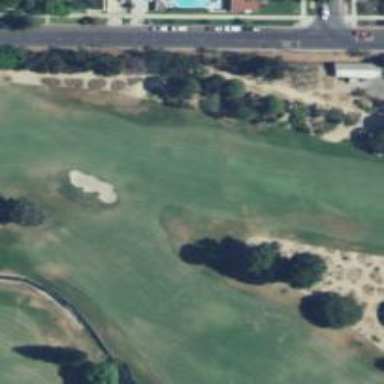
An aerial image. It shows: Golf hole.